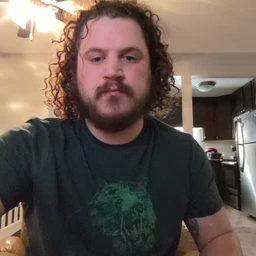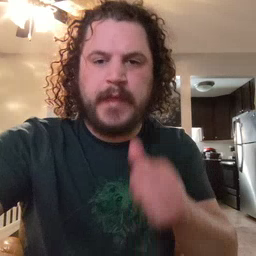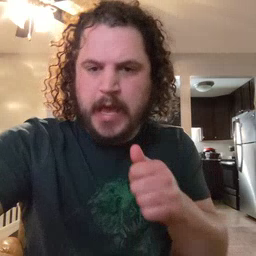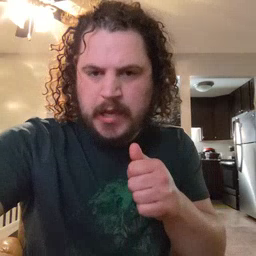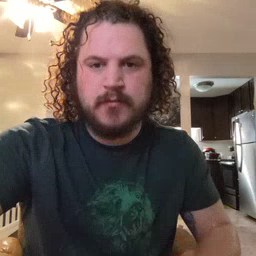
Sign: hide